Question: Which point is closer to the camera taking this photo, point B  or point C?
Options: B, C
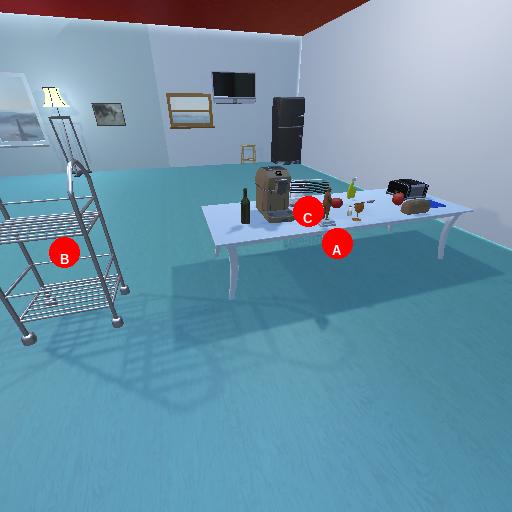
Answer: B